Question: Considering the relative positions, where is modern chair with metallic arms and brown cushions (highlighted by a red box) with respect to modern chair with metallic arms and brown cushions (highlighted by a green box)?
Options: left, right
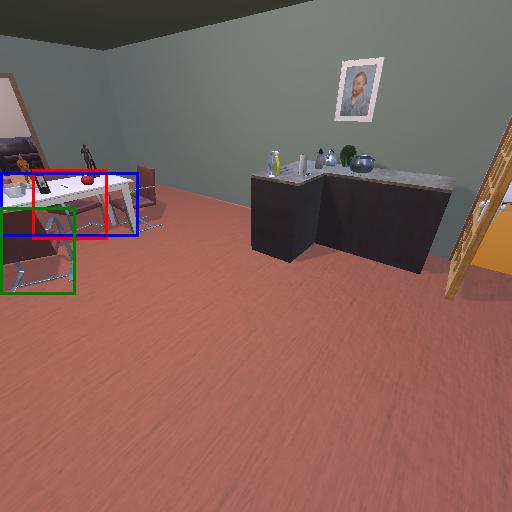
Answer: left